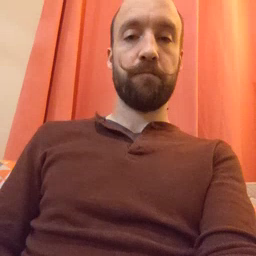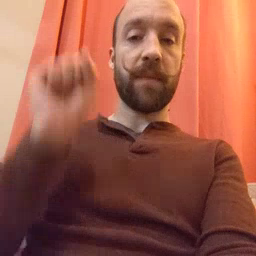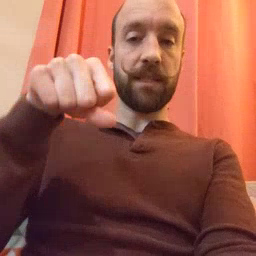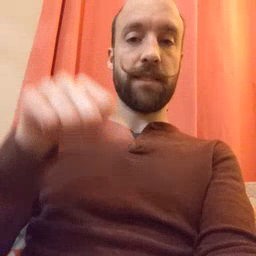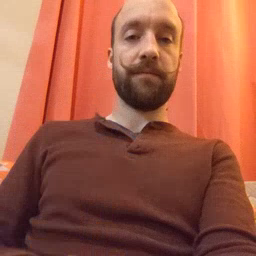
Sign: yes